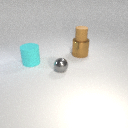
large brown metal cylinder behind large cyan rubber cylinder